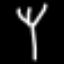
Label: fork